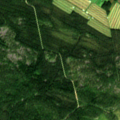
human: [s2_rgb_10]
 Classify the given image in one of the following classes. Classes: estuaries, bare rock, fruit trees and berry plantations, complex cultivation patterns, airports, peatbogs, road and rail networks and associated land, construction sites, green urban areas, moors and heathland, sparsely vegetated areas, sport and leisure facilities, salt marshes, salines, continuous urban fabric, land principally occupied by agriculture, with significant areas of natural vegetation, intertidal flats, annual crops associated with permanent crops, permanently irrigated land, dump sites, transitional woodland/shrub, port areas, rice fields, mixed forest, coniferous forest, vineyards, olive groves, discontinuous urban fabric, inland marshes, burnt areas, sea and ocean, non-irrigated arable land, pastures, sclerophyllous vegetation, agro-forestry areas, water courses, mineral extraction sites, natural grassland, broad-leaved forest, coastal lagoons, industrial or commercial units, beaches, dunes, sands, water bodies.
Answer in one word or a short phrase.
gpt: non-irrigated arable land, coniferous forest, mixed forest, peatbogs